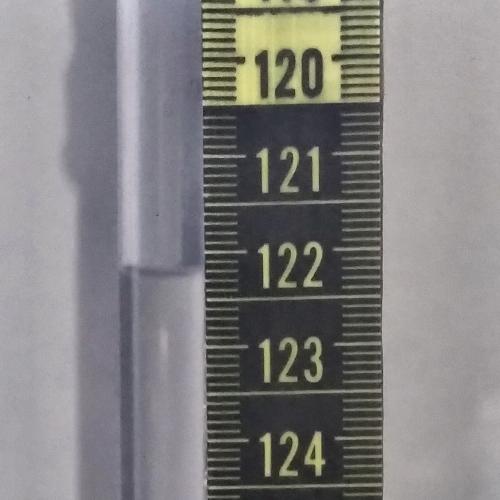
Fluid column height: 122.2 cm